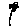
Label: flower